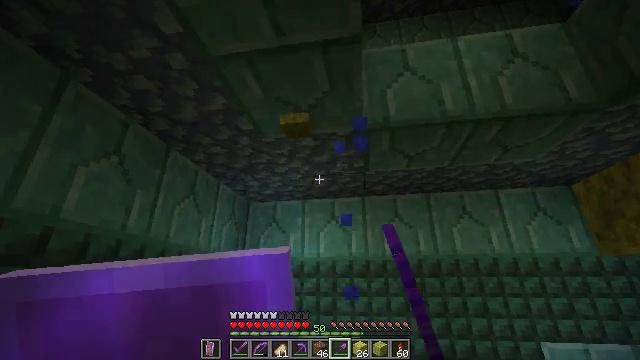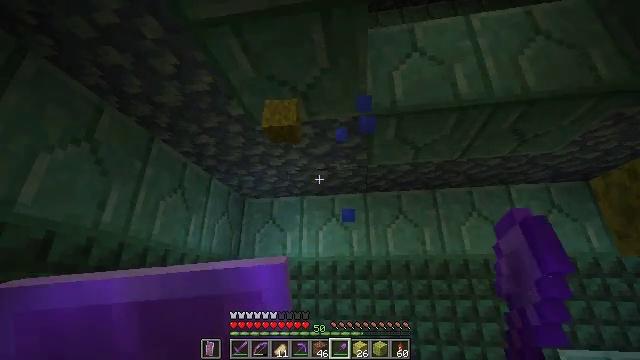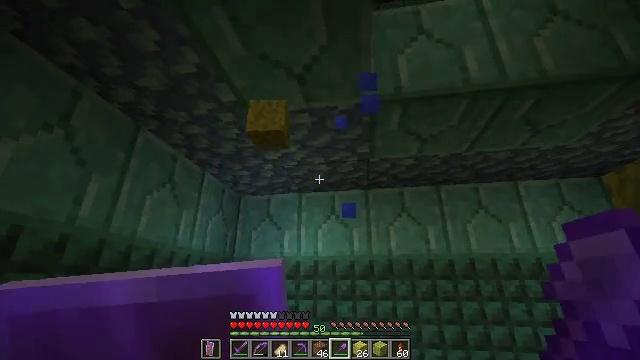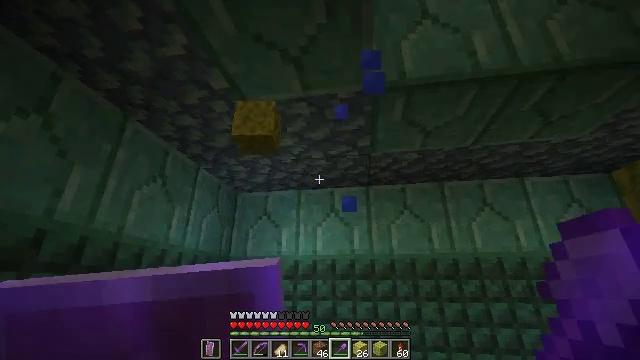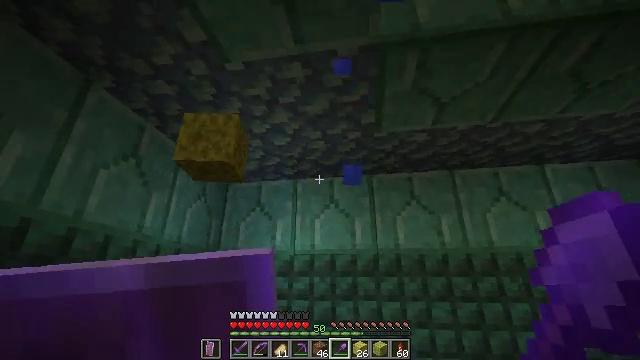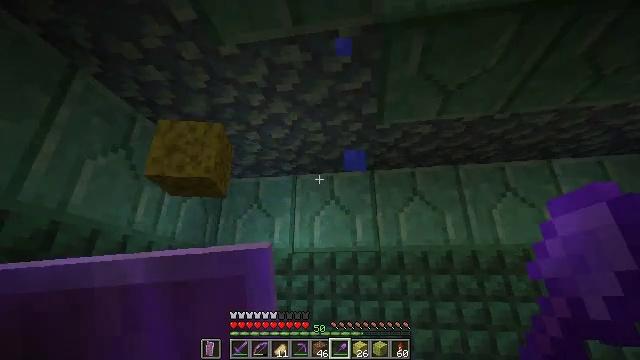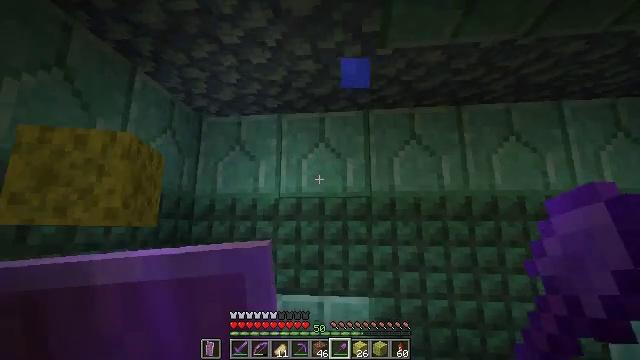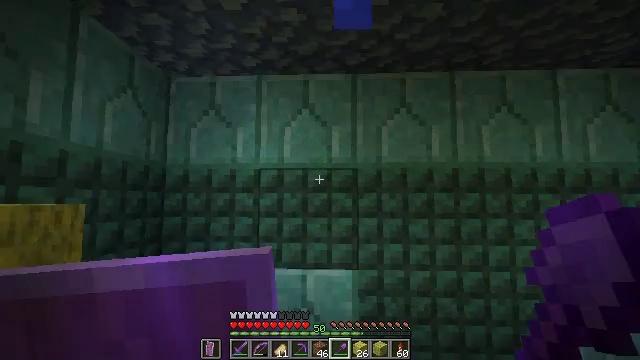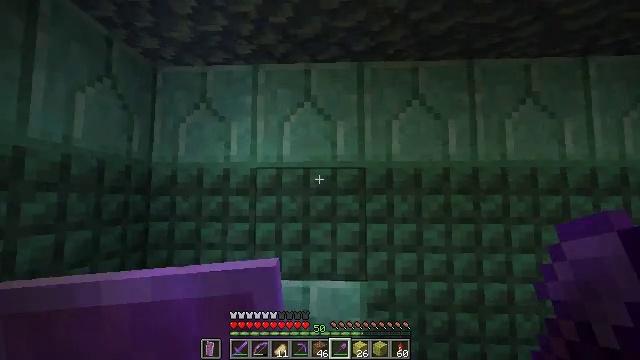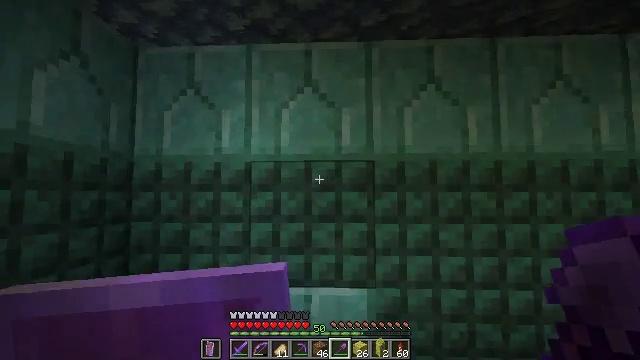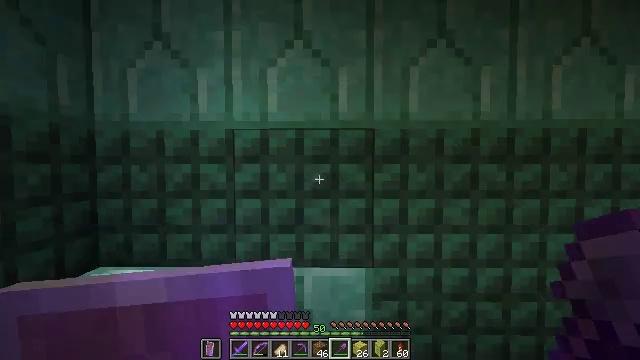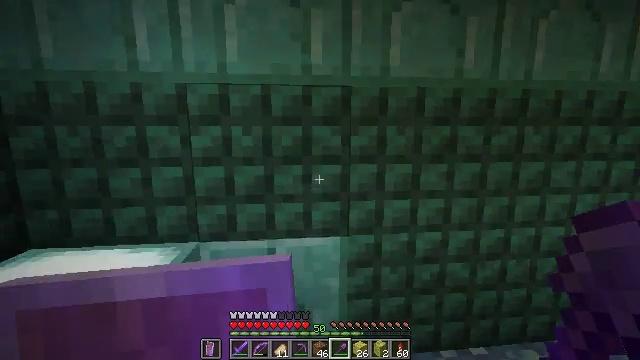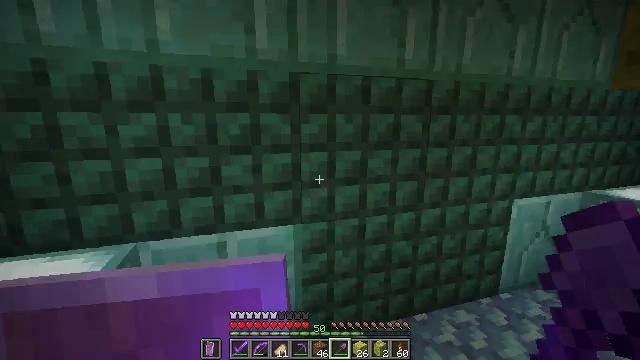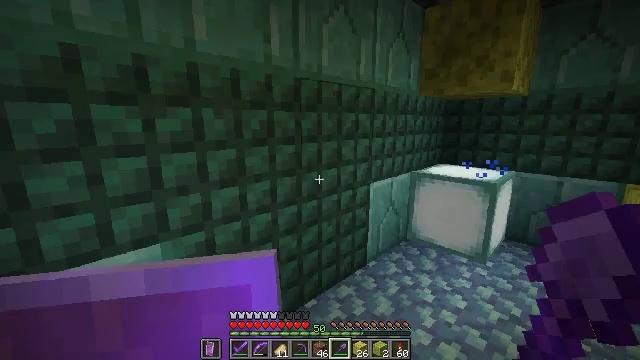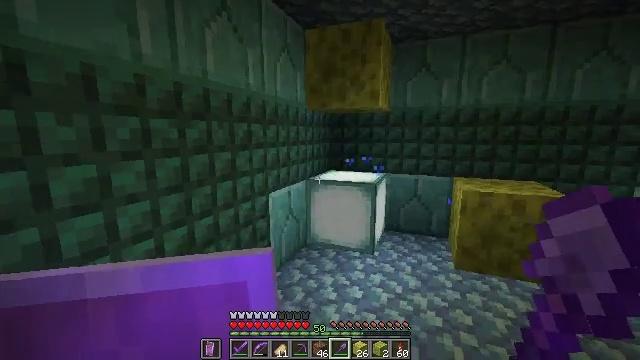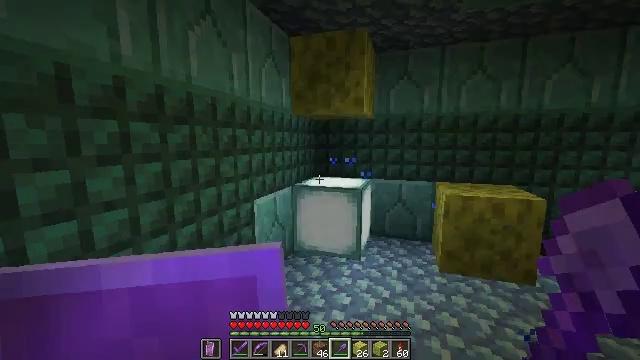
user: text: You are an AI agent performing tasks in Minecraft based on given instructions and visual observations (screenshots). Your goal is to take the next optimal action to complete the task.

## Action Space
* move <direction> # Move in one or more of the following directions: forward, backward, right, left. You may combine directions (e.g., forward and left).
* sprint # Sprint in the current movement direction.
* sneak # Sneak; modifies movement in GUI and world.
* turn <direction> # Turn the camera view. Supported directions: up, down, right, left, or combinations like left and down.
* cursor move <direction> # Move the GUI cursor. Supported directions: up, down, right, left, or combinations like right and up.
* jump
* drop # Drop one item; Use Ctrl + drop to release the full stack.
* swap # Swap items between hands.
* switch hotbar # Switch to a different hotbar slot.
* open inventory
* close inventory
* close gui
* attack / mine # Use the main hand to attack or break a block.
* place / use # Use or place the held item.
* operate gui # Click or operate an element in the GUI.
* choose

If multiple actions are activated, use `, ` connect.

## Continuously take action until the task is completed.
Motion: motion action
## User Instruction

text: Collect the wet sponge after mining.
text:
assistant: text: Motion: move forward
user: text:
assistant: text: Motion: move forward
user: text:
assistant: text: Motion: move forward
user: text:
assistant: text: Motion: move forward
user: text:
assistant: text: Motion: move forward
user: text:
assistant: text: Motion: move forward, turn right and down
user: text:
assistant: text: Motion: move forward, turn right and down
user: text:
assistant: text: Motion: move forward
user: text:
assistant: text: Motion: move forward
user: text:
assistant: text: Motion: move forward, turn right and down
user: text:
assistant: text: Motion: turn right and down
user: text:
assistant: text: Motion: turn right and down
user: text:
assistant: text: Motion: turn right
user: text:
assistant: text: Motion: turn right and up
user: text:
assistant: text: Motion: turn right and up
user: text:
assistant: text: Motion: move forward, turn right and up
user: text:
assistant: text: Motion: move forward and move right, turn right and up
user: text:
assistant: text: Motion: move forward and move right, turn left and up
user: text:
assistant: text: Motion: move forward and move right
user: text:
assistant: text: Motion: move forward and move right
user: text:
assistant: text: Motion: move forward and move right, turn left and up
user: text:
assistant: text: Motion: move forward, turn left and up
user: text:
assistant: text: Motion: move forward, turn left and up
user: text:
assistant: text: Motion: move forward
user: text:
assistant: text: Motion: move forward
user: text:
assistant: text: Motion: move forward, turn left and up
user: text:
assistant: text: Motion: move forward, turn left and up, attack / mine
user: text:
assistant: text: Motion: move forward, turn left, attack / mine
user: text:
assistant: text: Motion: move forward, turn left, attack / mine
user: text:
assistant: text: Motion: turn left, attack / mine